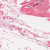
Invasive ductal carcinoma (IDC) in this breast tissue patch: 0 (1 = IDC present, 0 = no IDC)